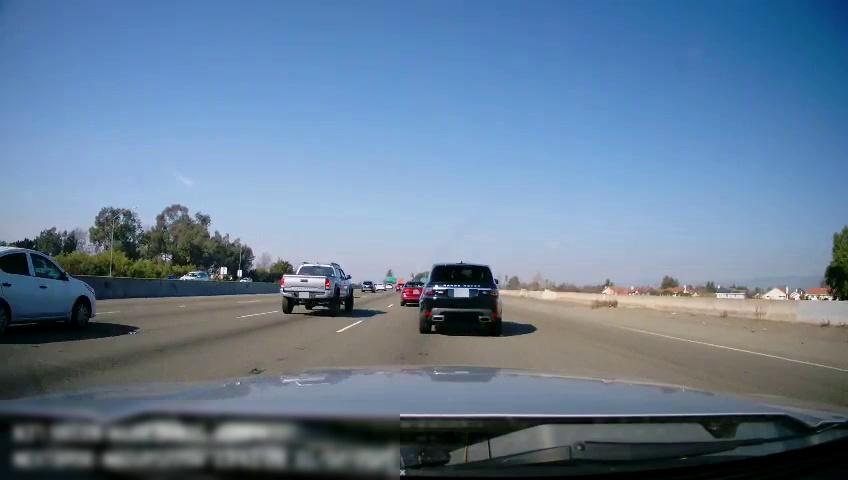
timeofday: Day
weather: Sunny
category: Drivable Space
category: Vehicles | Truck
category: Vehicles | Car
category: Vehicles | SUV
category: Vehicles | Car
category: Vehicles | SUV
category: Vehicles | SUV
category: Lanes | Current Lane
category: Lanes | Current Lane
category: Lanes | Alternate Lane
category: Lanes | Alternate Lane